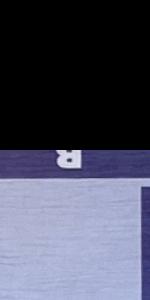
Label: Empty